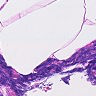
Metastatic tissue present: no